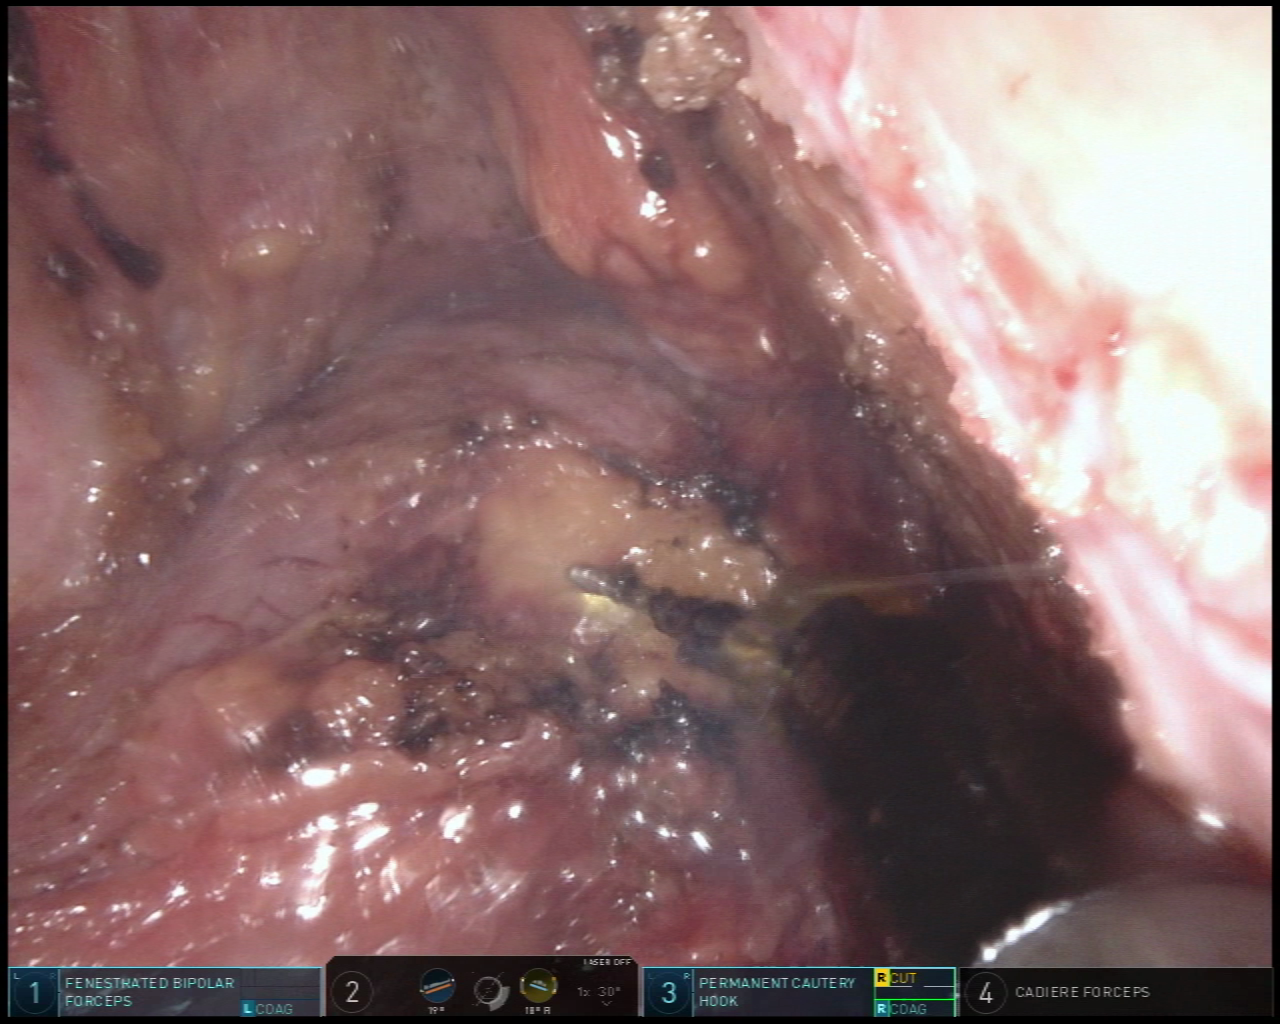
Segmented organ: vesicular_glands
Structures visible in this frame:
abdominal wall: no
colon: no
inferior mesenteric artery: no
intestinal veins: no
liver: no
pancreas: no
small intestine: no
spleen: no
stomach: no
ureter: no
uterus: no
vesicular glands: yes